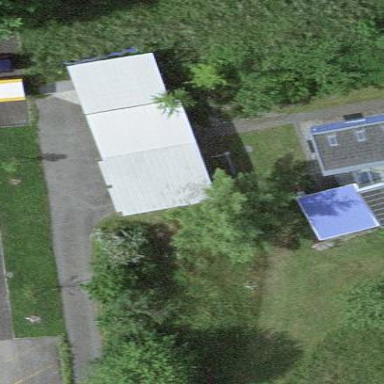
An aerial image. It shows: Hut.